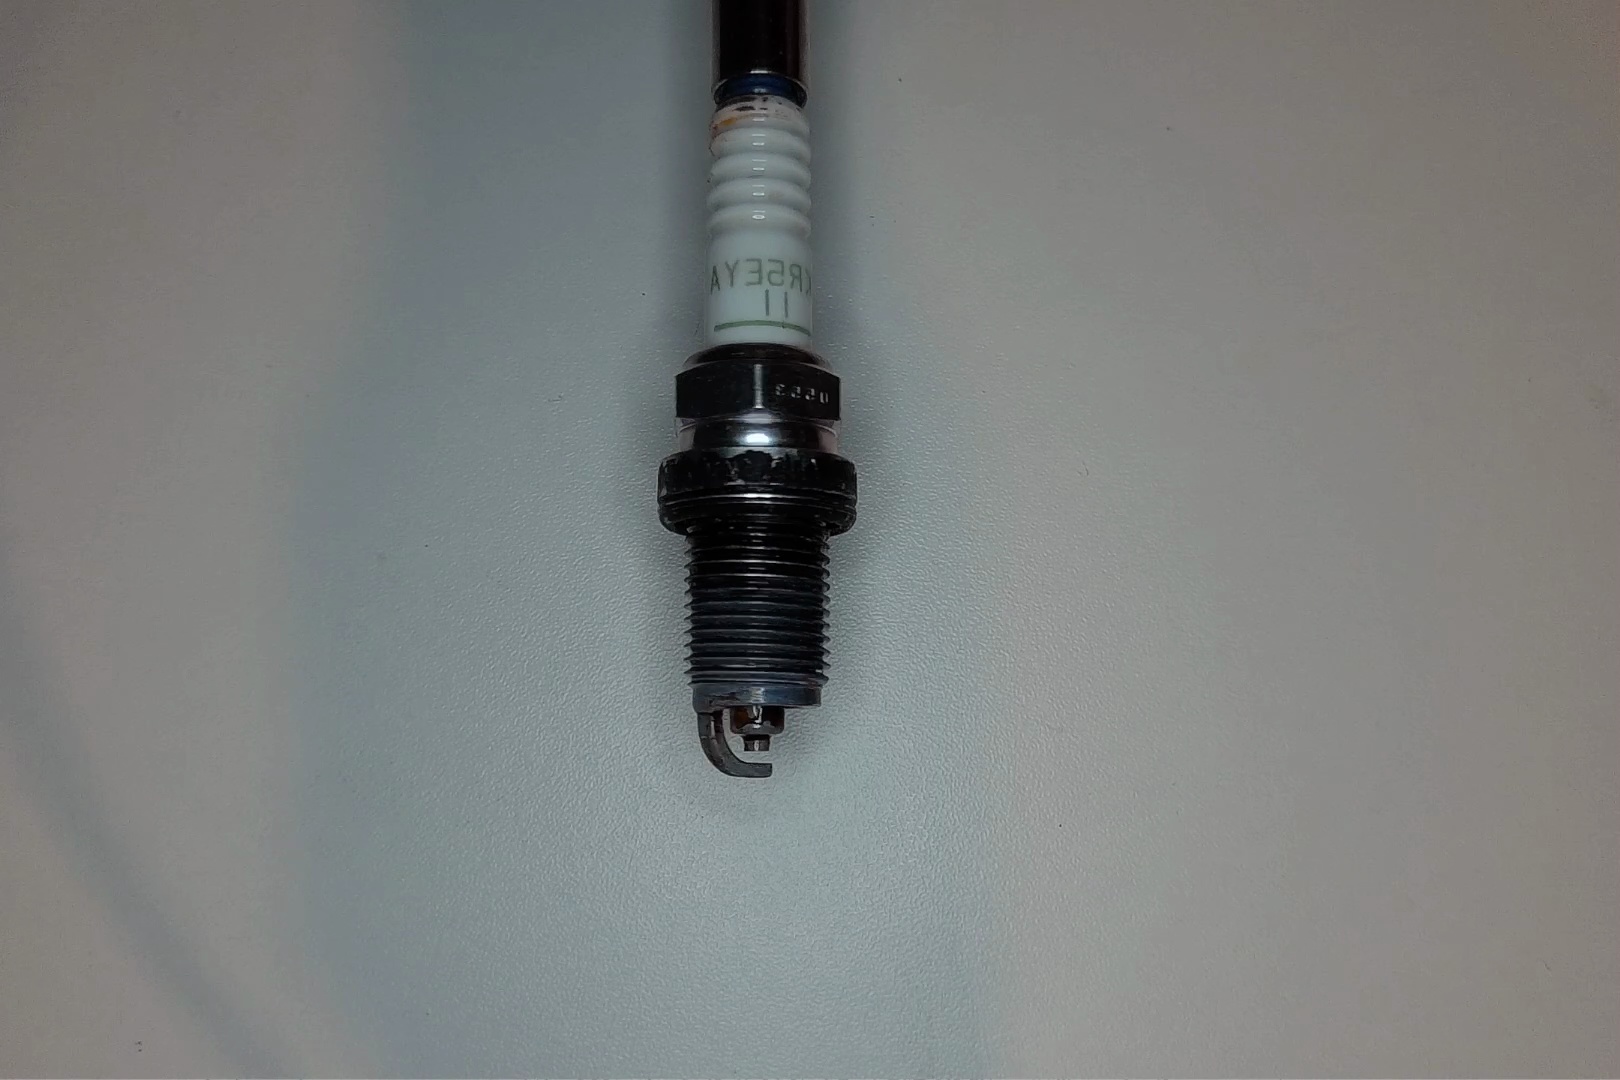
Label: anomaly